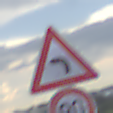
Verkehrszeichen: KurveLinks
Zusatzzeichen unten: Geschwindigkeit90
Umgebung: Outdoor, RoadRail
Tageszeit: MorningAfternoon
Wetter: PartlyCloudy
Licht: Natural
Jahreszeit: NotSpecified
Kontrast: LowContrast